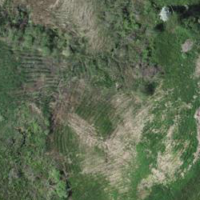
EUNIS habitat code: 24
Species observed at this site:
Myathropa florea